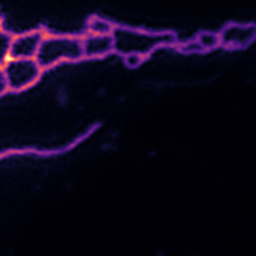
Label: Super-resolution ER image